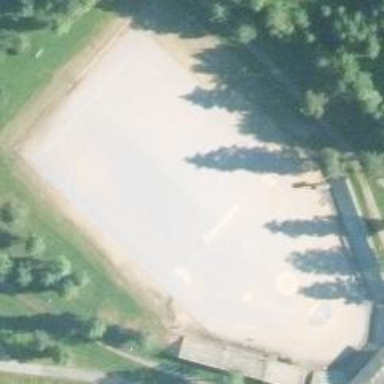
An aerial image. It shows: Unpaved pitch for leisure activities on land.